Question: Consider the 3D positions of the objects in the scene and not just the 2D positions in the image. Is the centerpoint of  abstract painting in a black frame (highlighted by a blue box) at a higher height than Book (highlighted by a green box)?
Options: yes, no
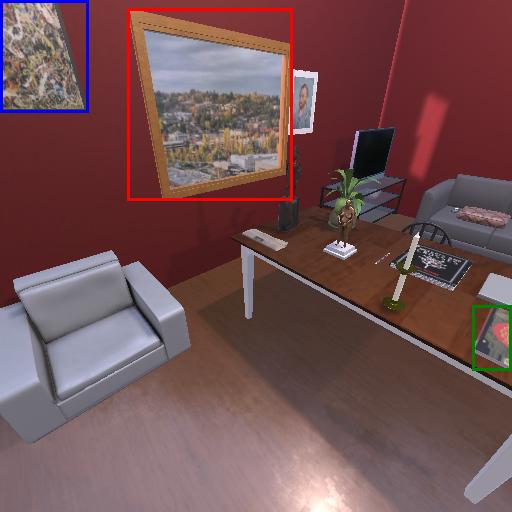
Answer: yes